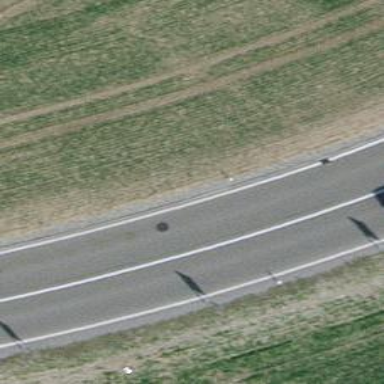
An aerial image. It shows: Secondary road with asphalt surface.